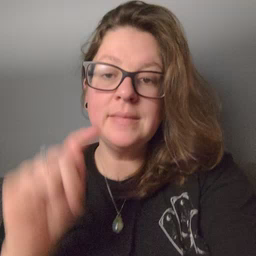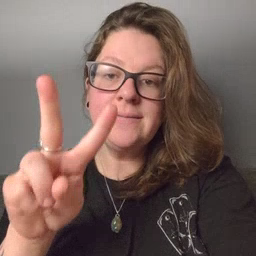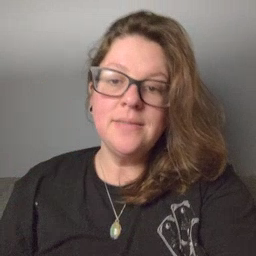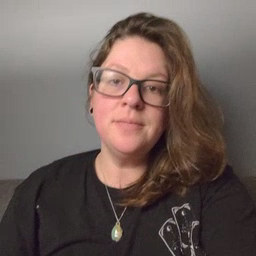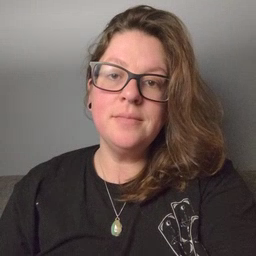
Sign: TV